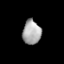
Tissue: lung
Cell type: Fibroblasts
Senescence score: 0.5975
Nuclear area (px): 438
Mean DAPI intensity: 166.758